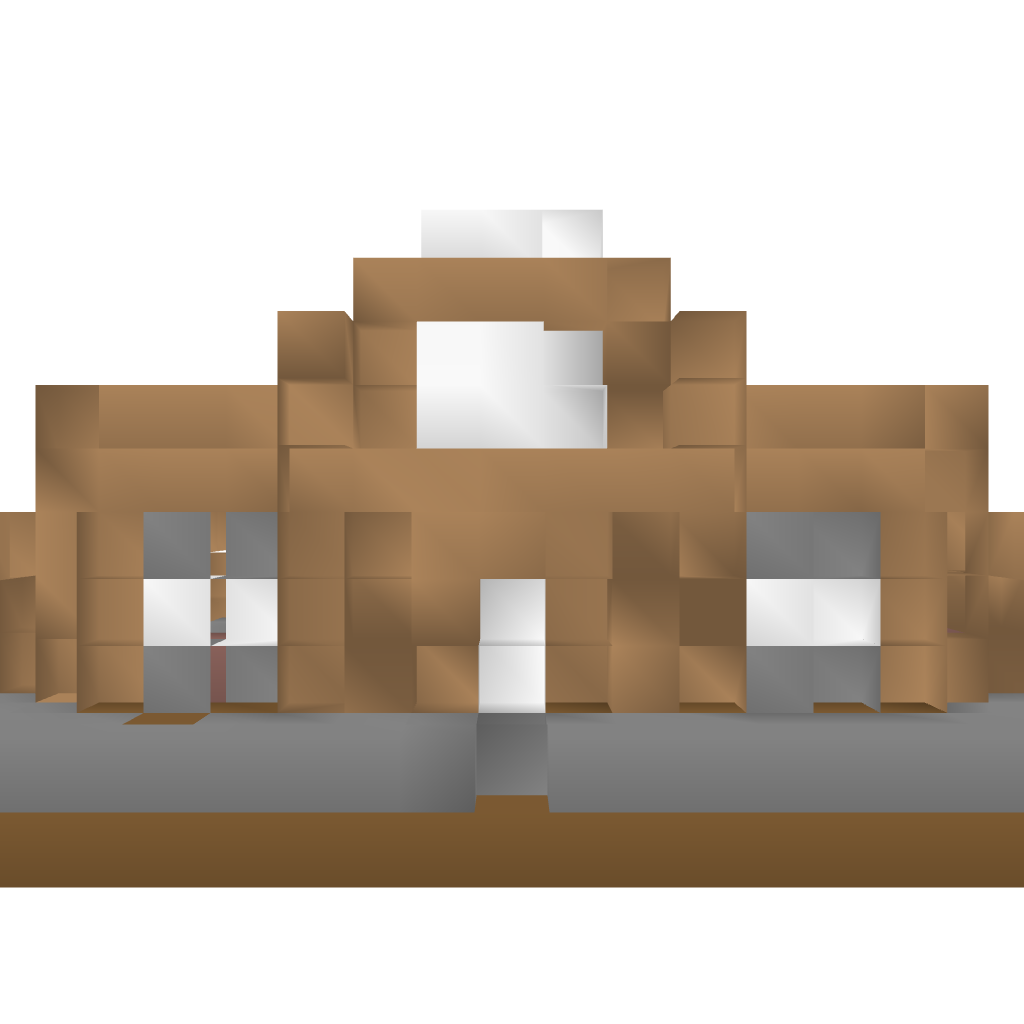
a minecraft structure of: Basic Library bad low quality